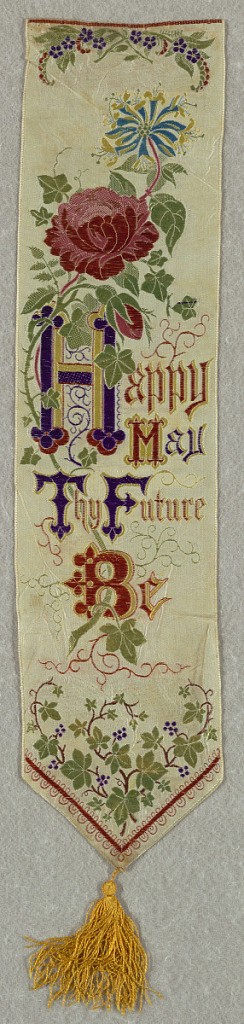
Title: Happy May Thy Future Be
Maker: Thomas Stevens, English, 1828–1888
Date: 1870
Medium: silk Technique: jacquard woven
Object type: Bookmark
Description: White ribbon with a spray of roses, lilies and curling vines of ivy entwined within the words "Happy May Thy Future Be." Finished at the bottom with yellow tassel.